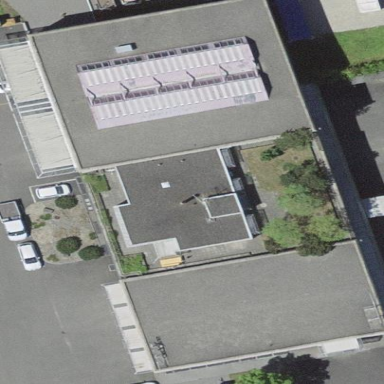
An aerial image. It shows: Building.